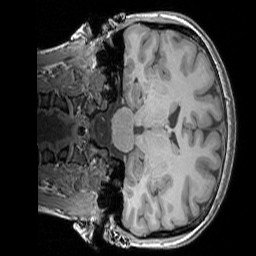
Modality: T1w
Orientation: coronal
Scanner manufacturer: siemens
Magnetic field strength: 3 T
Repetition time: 1.83 s
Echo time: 0.00303 s